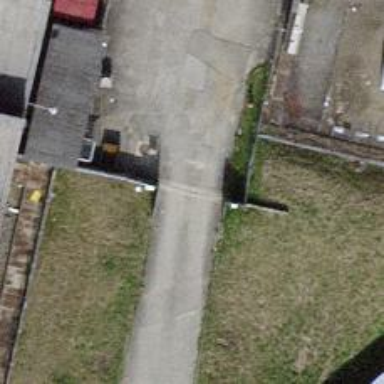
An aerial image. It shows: Gate.